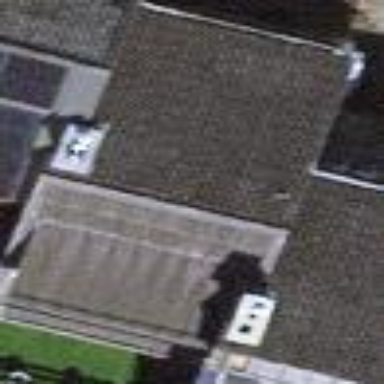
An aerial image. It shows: Semi-detached house with gabled roof.